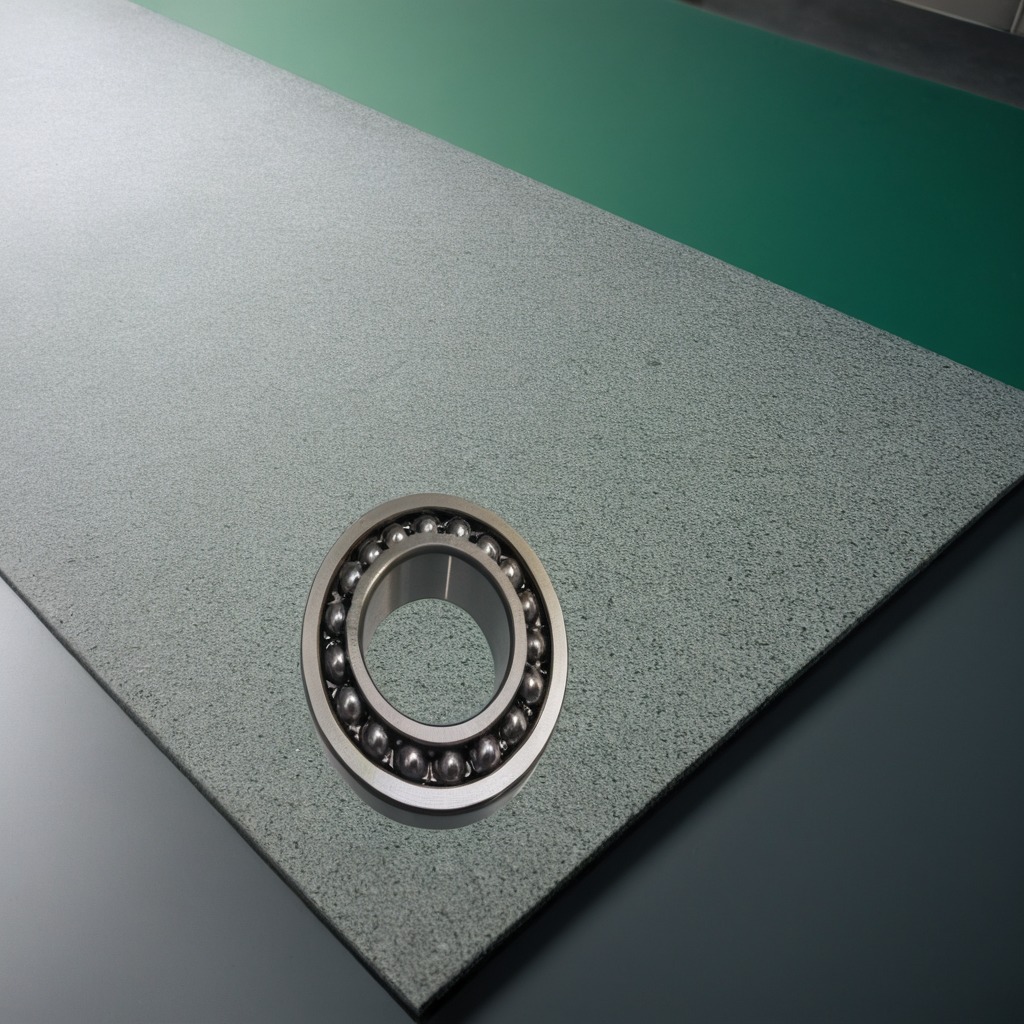
A metal ball bearing is lying on the green rubber mat inside a workshop under bright overhead lighting crisp shadows high clarity worn but beneath the mat